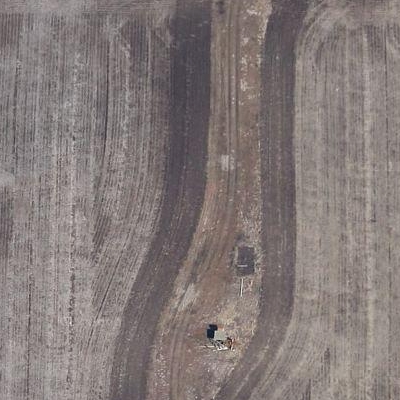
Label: bField